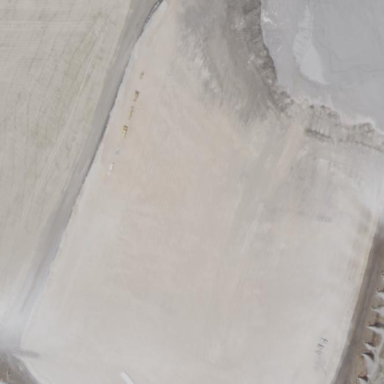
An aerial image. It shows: Tailings reservoir.